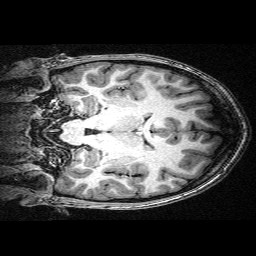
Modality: T1w
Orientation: coronal
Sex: male
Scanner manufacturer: siemens
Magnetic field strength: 3 T
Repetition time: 2.3 s
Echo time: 0.00336 s